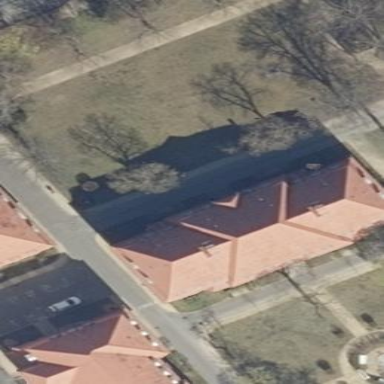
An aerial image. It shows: Apartments building with mansard roof.